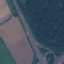
Label: Highway